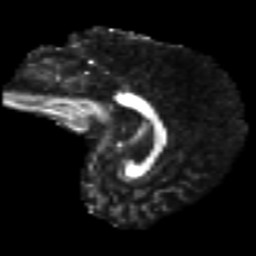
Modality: FA
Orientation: sagittal
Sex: male
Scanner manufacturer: ge
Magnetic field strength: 3 T
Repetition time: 7 s
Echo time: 0.08 s